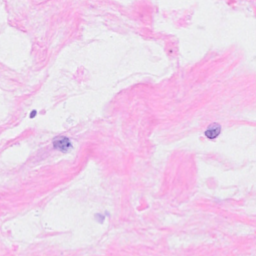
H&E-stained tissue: Breast